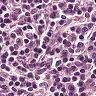
Metastatic tissue present: no